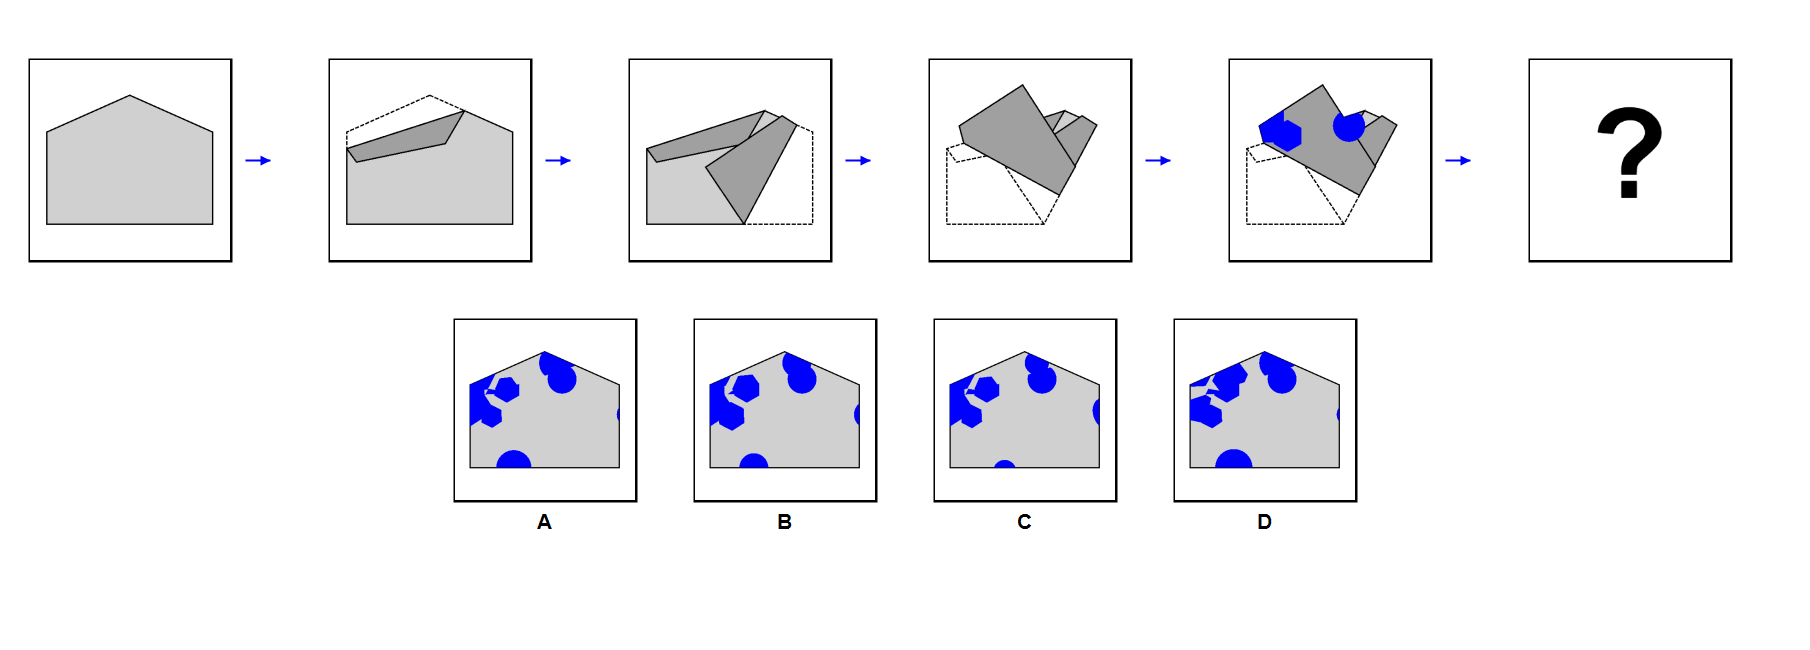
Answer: B